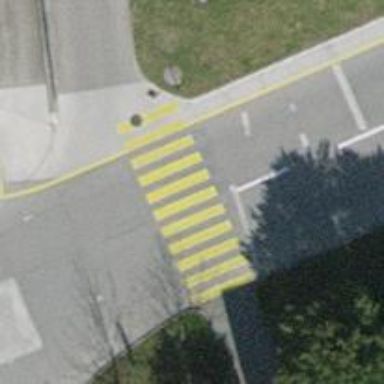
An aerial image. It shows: Marked zebra crossing on the road.